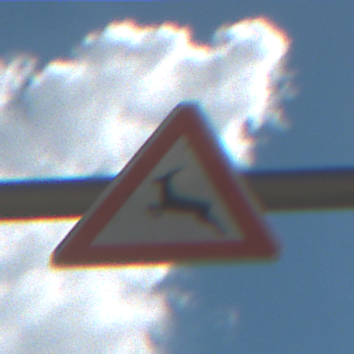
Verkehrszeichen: WildwechselRechts
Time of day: Midday
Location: Outdoor (Nature)
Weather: PartlyCloudy
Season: Autumn
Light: Natural